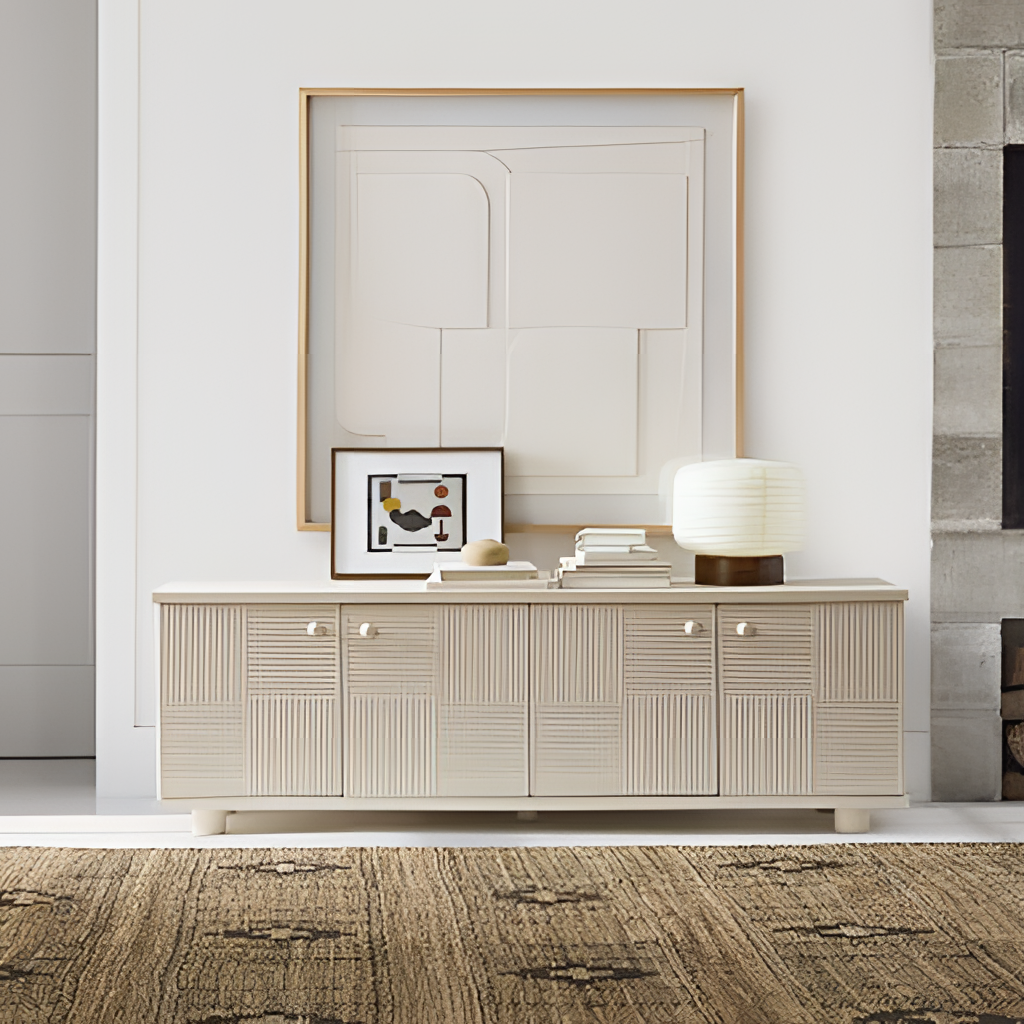
living room, beige wood cabinet, contemporary, carpet flooring, with abstract pattern, paint wallpaper, with solid pattern